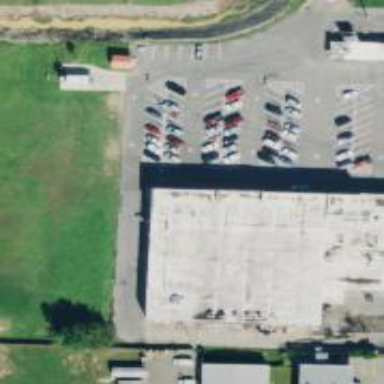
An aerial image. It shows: Retail building.